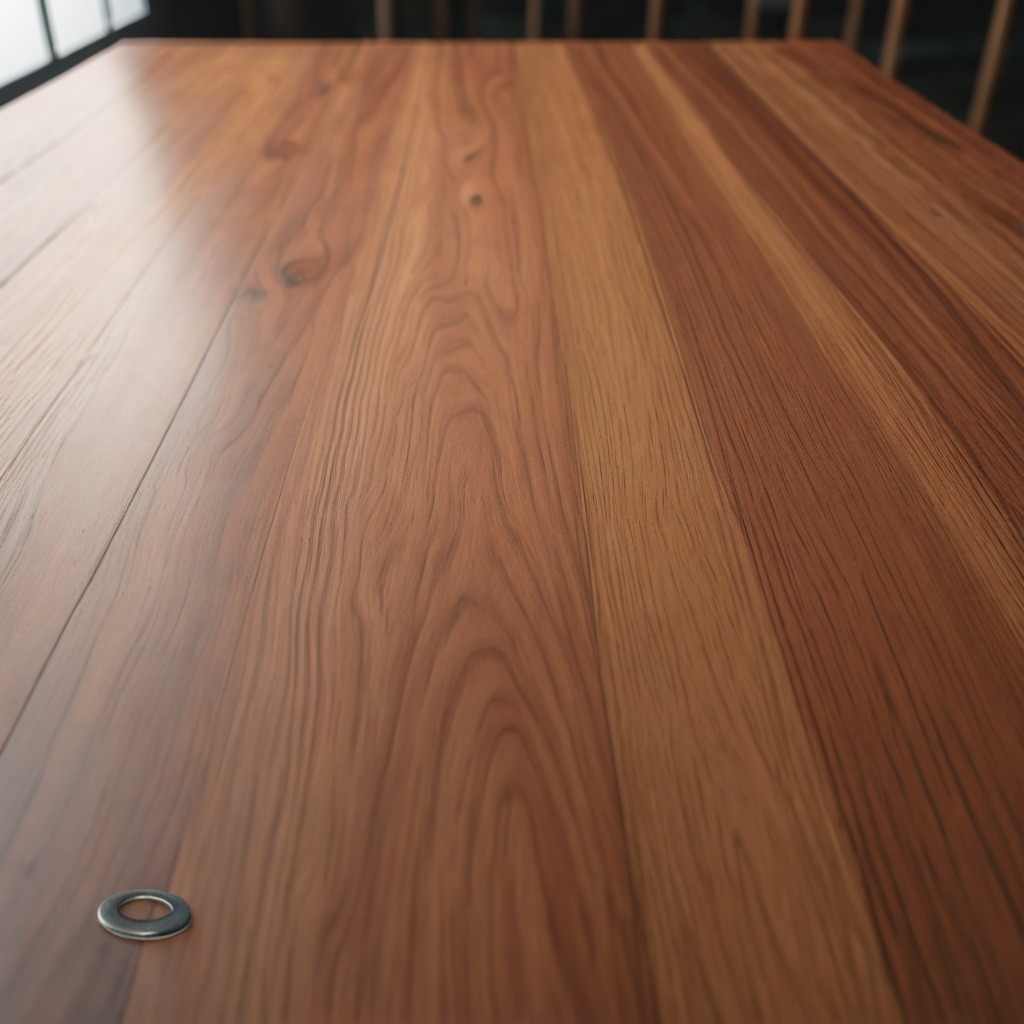
A flat metal washer lying on a wooden table in a carpentry studio.